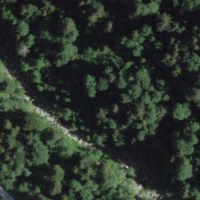
EUNIS habitat code: 44
Species observed at this site:
Allium ursinum
Sorbus aucuparia